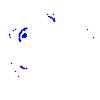
Particle: pion